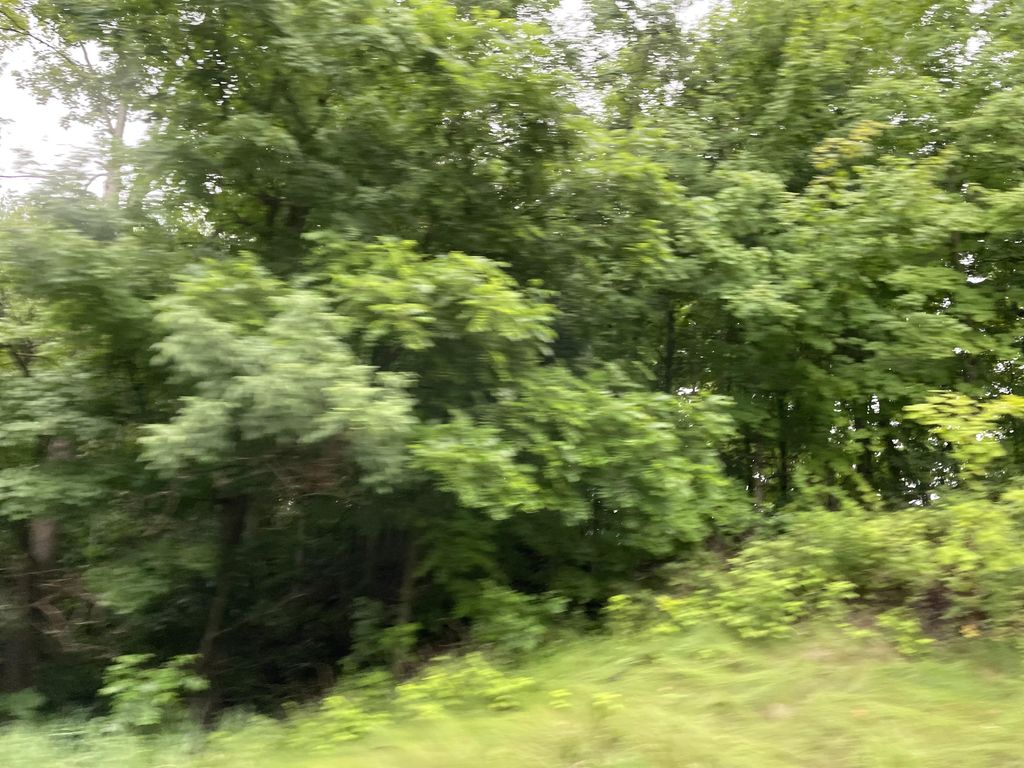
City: kitchener-waterloo